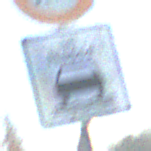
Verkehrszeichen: BeiNaesse
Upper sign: Geschwindigkeit120
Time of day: SunriseSunset
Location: Outdoor (Nature)
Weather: Clear
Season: NotSpecified
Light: Natural